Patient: sex M, age 58
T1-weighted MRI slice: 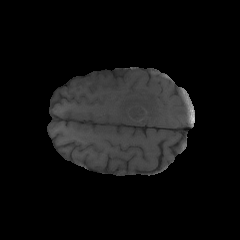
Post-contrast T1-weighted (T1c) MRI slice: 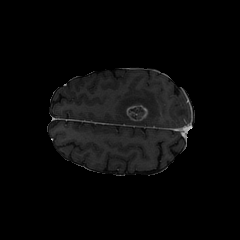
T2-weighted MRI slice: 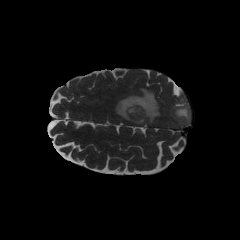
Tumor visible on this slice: yes
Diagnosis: Glioblastoma, IDH-wildtype
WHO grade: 4